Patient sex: M
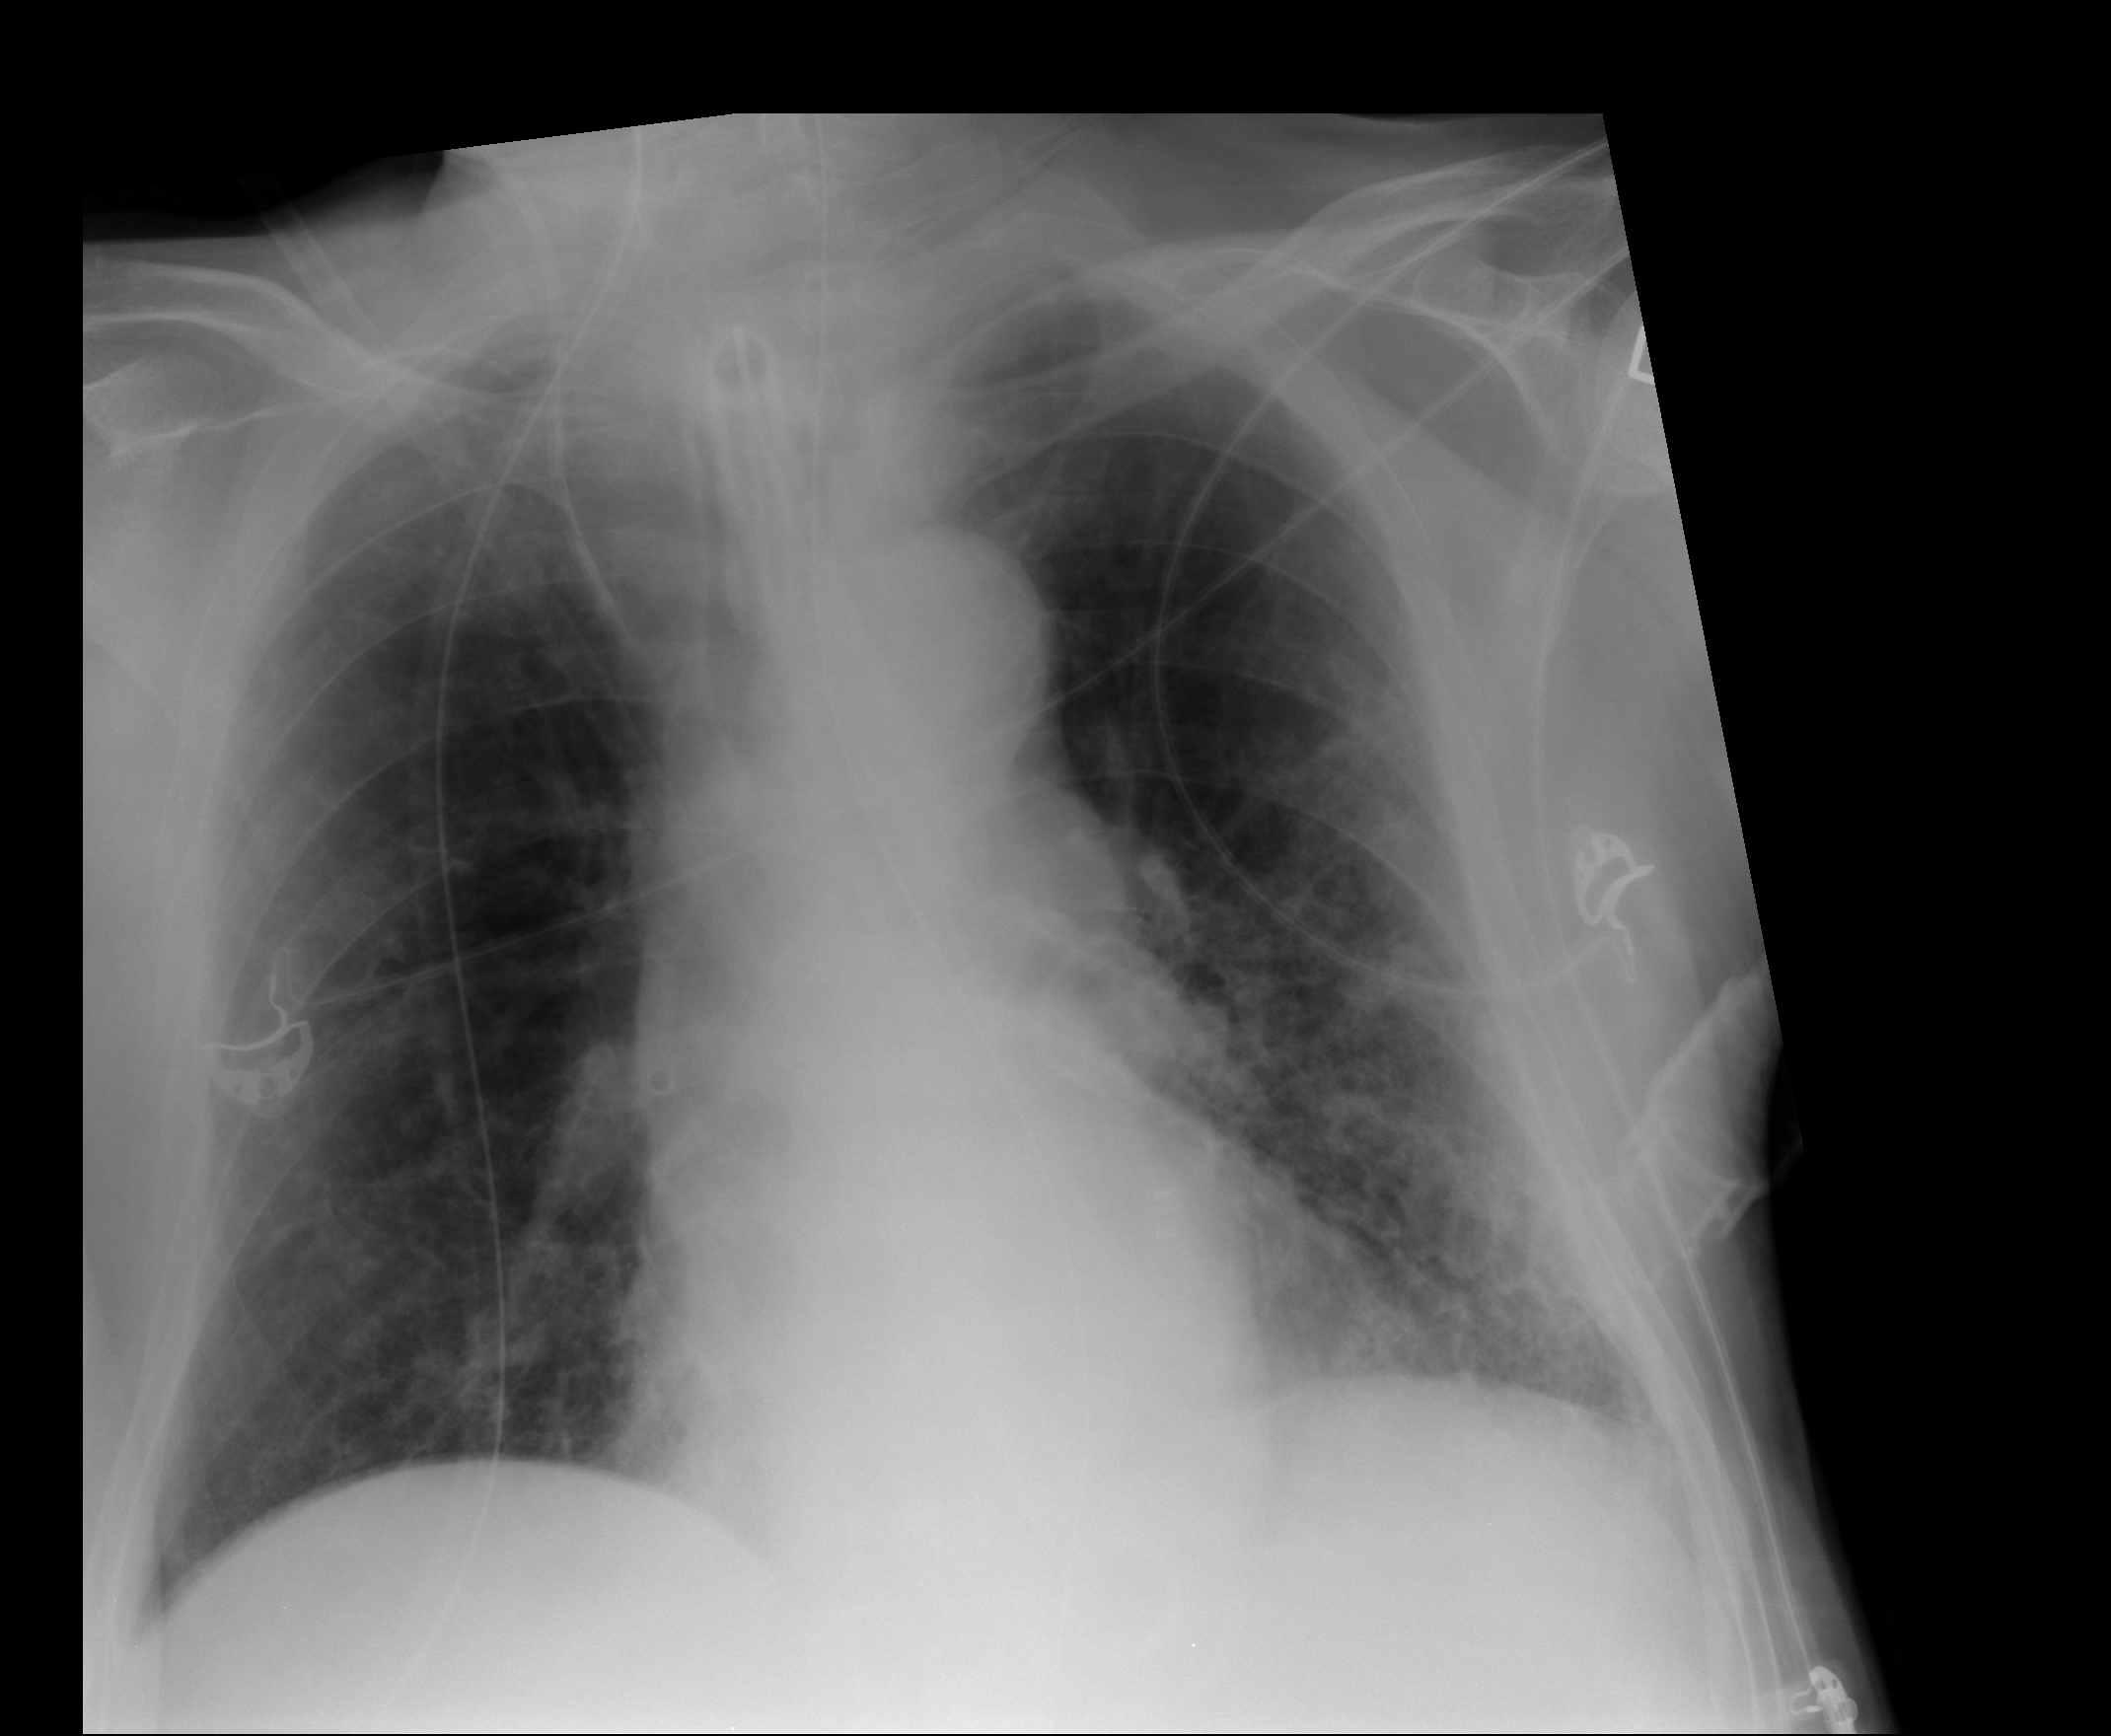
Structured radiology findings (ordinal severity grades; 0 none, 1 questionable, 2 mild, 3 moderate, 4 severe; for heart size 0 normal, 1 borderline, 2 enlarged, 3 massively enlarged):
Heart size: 0
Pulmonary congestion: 1
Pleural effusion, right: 0
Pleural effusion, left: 1
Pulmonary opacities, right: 1
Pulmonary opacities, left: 2
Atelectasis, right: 2
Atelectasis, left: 2